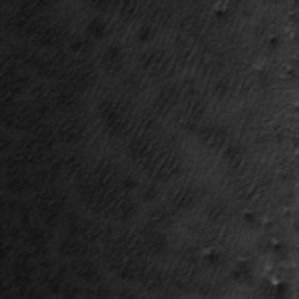
Label: frost